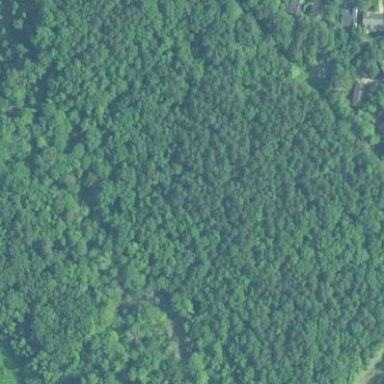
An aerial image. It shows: Mixed woodland with variety of leaf types and cycles.